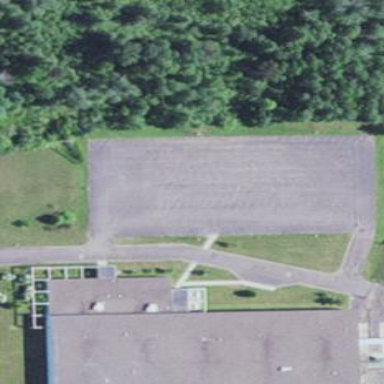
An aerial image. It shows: Parking area with asphalt surface.